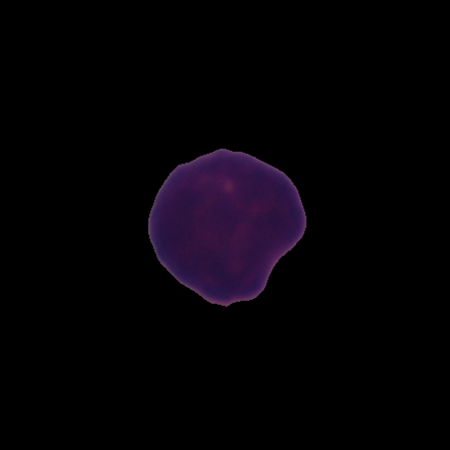
Label: healthy